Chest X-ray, AP view. Patient: 47 years old, sex M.
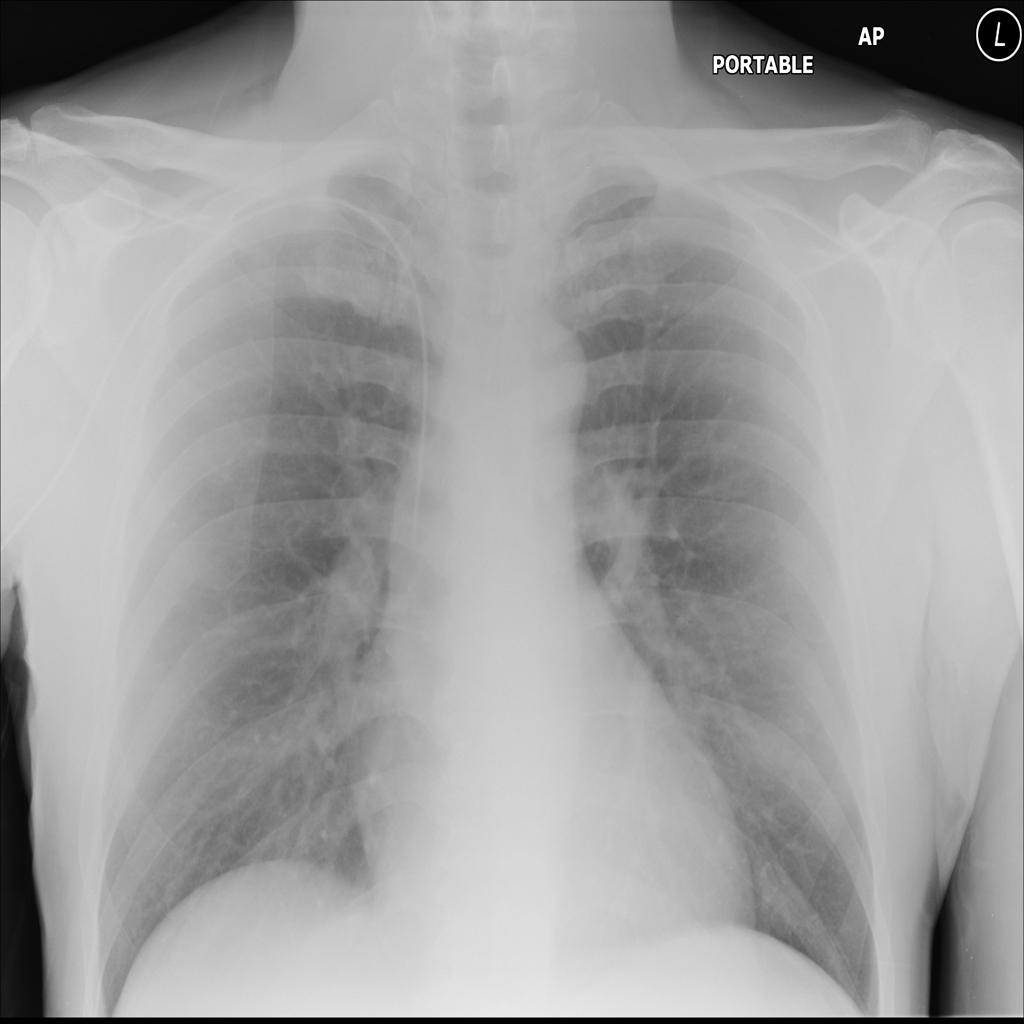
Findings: No Finding